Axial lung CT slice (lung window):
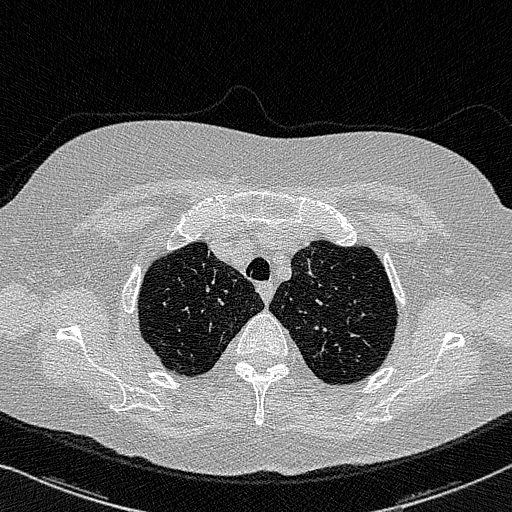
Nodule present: no